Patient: sex M, age 60
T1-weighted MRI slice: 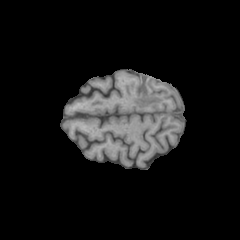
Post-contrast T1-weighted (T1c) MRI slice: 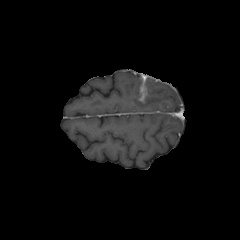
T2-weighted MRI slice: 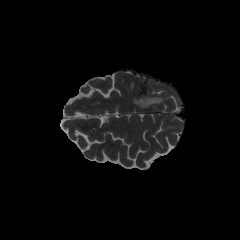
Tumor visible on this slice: yes
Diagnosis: Glioblastoma, IDH-wildtype
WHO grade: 4